Aerial crown-view tile of a tropical tree (Barro Colorado Island, Panama), acquired 20250512:
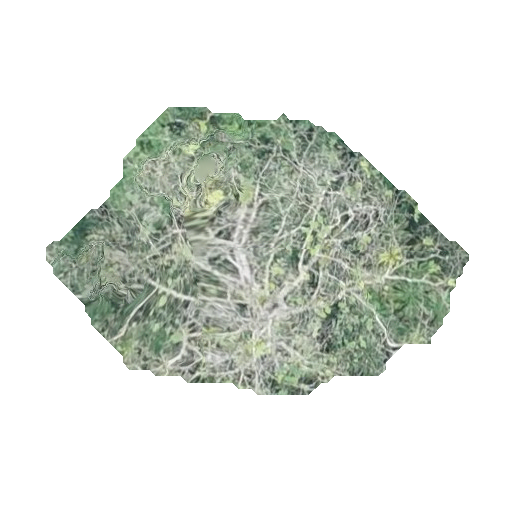
Species: Tabebuia rosea
GBIF accepted scientific name: Tabebuia rosea
Crown area: 120.262 m²